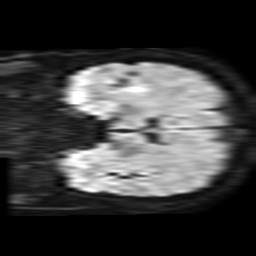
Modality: TRACE
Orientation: coronal
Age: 53
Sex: male
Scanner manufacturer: philips
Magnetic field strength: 1.5 T
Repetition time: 3.389 s
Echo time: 0.06899 s